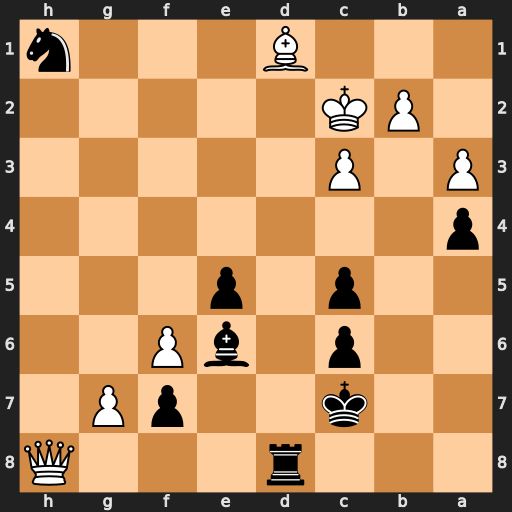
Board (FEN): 3r3Q/2k2pP1/2p1bP2/2p1p3/p7/P1P5/1PK5/3B3n
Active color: b
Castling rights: -
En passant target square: -
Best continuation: Bb3+ Kb1 Rxd1#